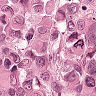
Metastatic tissue present: yes